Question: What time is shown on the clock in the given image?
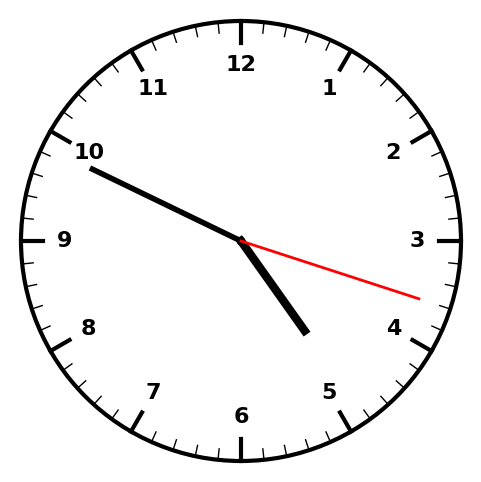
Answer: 04:49:18